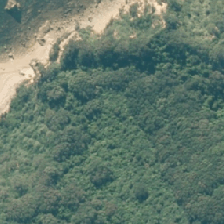
Land cover: indigenous_forest